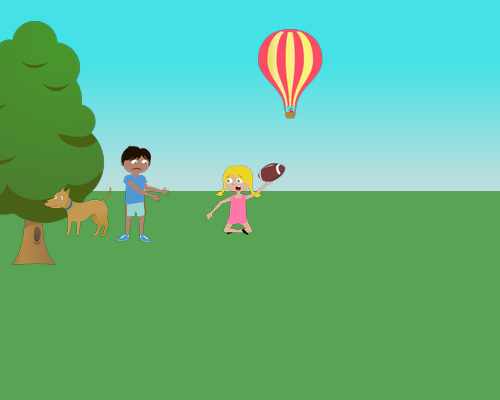
a small fluffy tree at the right a small boy standing facing right his hands stretched to right a dog facing left froma small girl in the middle of the grass sitting cross legged surprised a rugby ball on her left hand a hot air ballon right